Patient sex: M
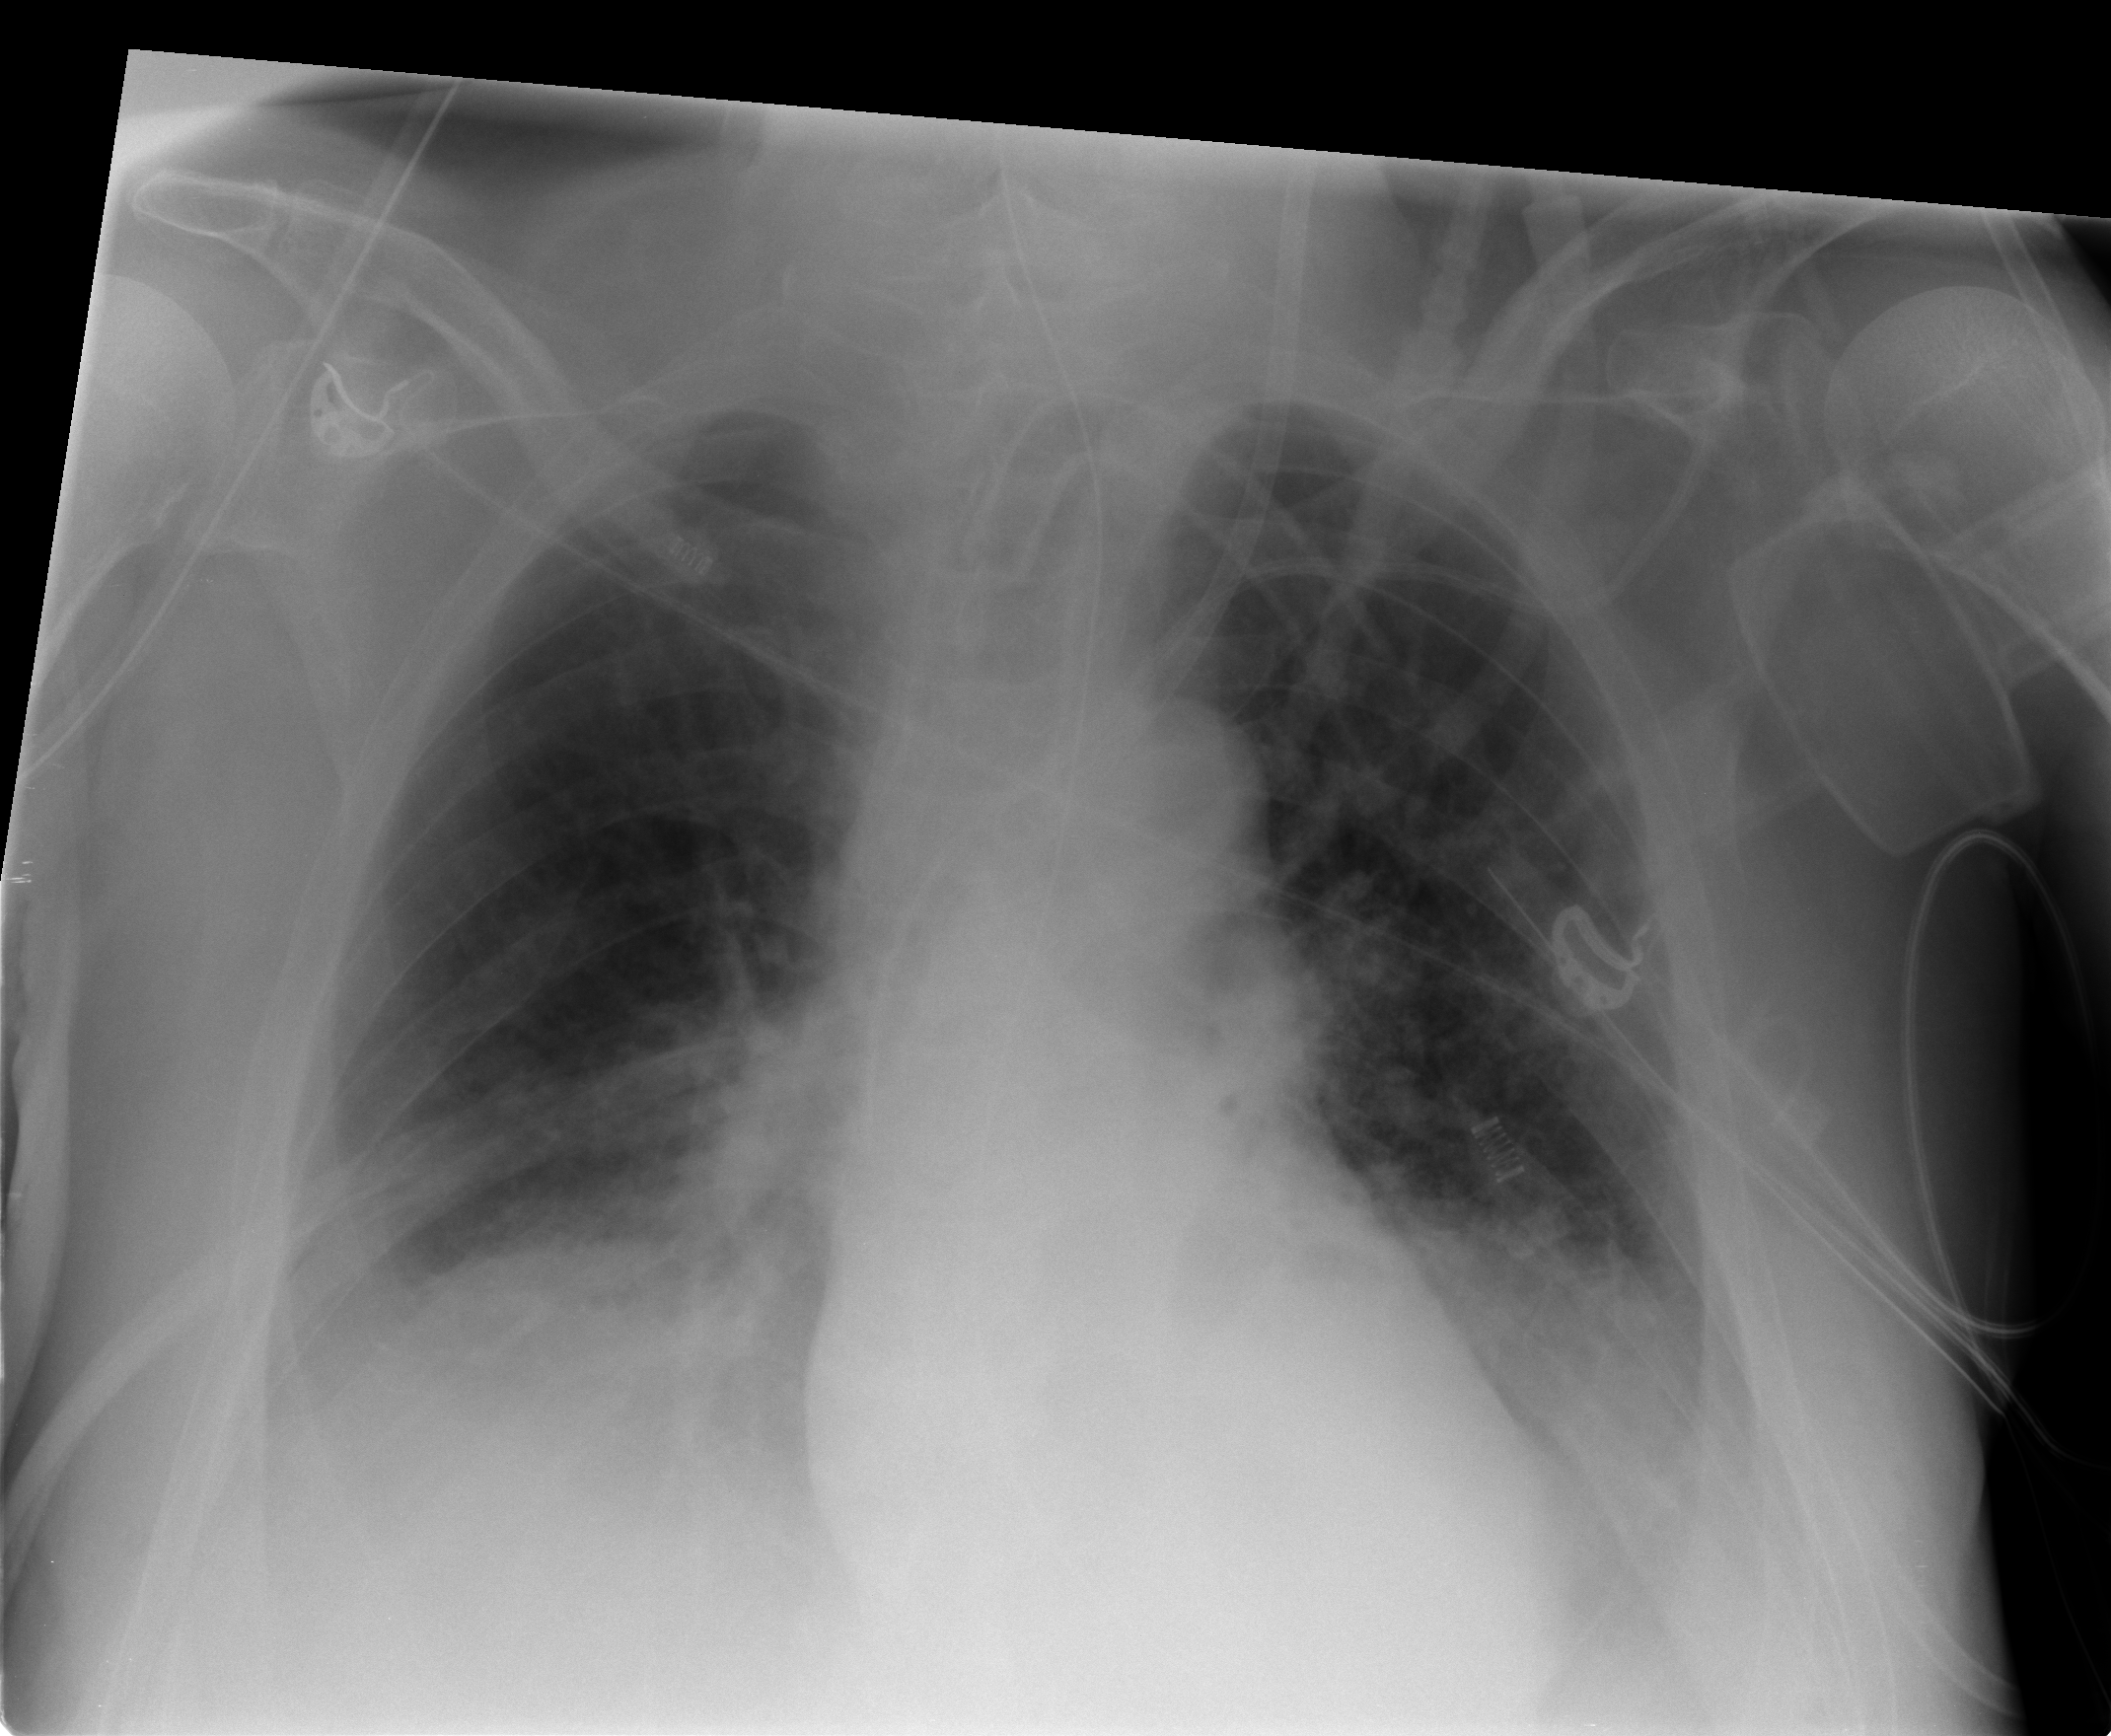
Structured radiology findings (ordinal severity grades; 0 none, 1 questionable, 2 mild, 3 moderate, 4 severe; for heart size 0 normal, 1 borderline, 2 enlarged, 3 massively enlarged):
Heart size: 1
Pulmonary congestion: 1
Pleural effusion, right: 2
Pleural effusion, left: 2
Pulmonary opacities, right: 1
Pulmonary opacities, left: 2
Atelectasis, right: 2
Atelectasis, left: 2